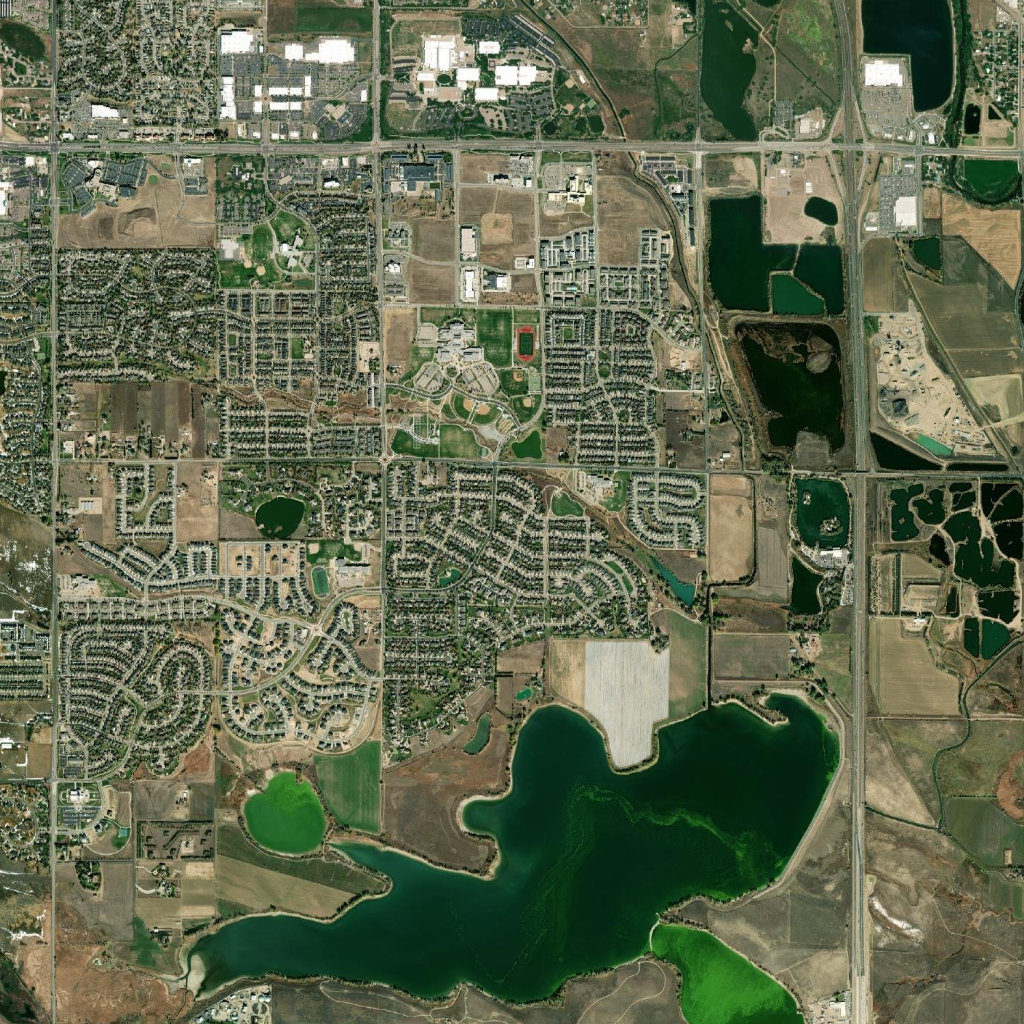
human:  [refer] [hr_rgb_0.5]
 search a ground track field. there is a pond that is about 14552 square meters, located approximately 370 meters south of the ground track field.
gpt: <box>[[50, 32, 50, 34, 0]]</box>